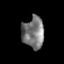
Tissue: prostate
Cell type: T cells
Senescence score: 0.2783
Nuclear area (px): 676
Mean DAPI intensity: 120.608